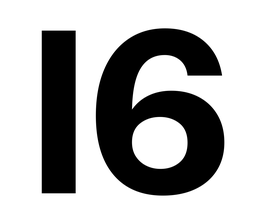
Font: InstrumentSans_Bold